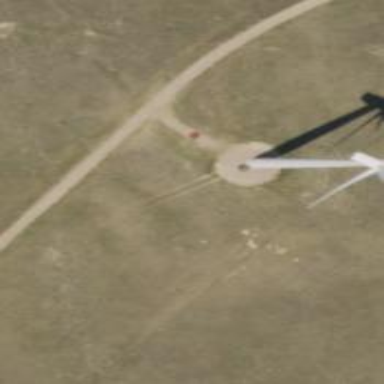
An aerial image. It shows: Wind power generator with wind turbines.